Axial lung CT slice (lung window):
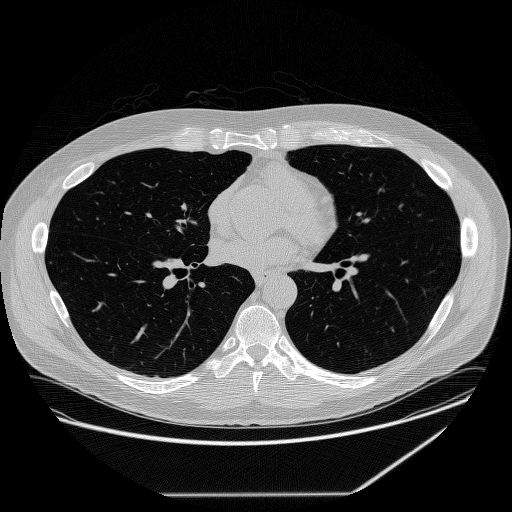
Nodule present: no